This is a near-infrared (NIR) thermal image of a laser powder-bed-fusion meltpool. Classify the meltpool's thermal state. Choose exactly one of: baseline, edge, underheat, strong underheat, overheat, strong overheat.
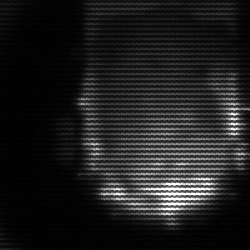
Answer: baseline